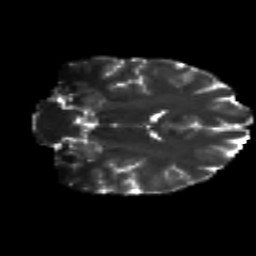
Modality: T2w
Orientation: coronal
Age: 22
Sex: female
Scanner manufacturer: siemens
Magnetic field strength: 3 T
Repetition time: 8.8 s
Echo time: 0.085 s